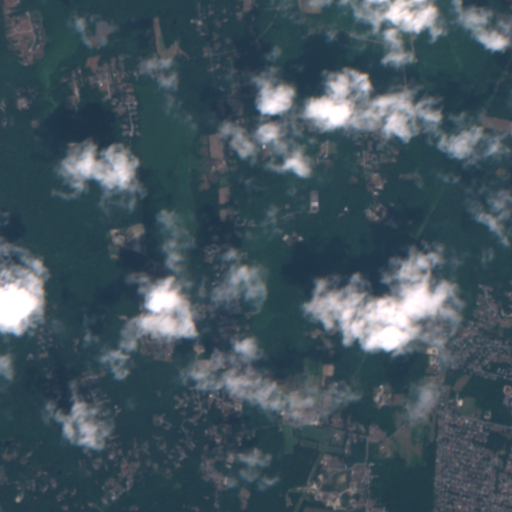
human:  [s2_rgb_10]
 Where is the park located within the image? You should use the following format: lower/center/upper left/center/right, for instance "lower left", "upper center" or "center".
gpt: The park is located in the upper left of the image.
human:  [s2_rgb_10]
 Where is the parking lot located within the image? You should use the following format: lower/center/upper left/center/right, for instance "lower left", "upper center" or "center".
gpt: There is no parking lot in the image.